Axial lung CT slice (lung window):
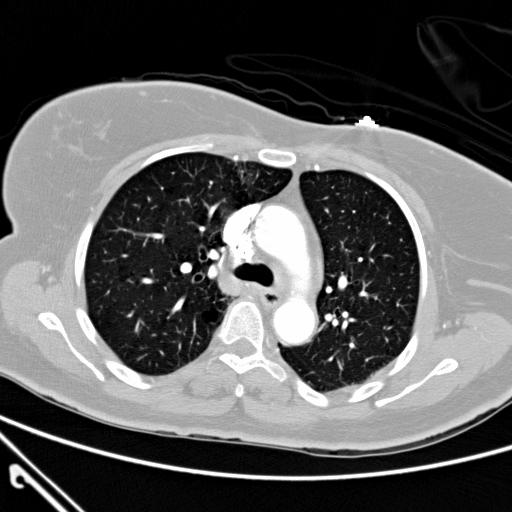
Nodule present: no